Field crop: tomato
Growth stage: 1
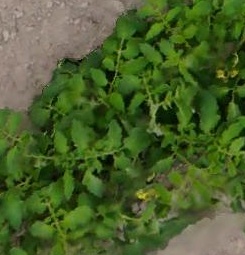
Species: tomato